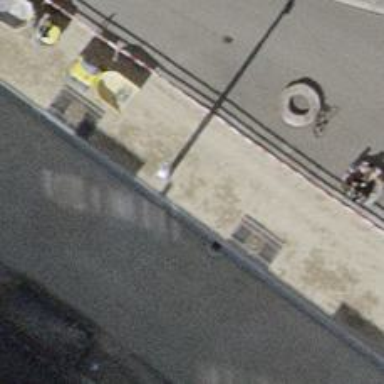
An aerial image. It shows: Black bench.